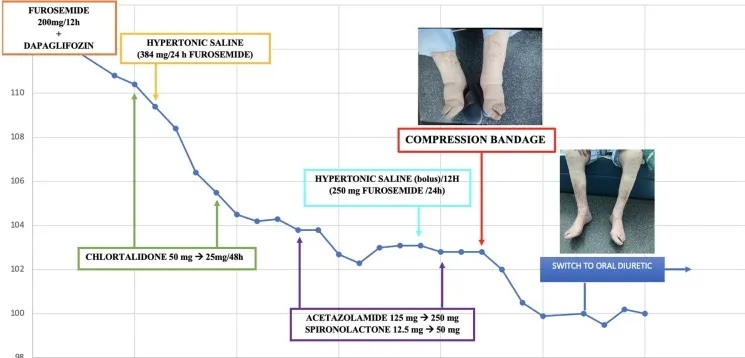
Timeline evolution of patient weight depending on the treatment administered. This timeline shows the different diuretics used during the patient's admission and their influence on weight loss. On day 20, the edema in the lower limbs was still evident; therefore, venous leg compression therapy was started for 72 h. When the bandages were removed, euvolemia was achieved, which allowed the change to oral diuretics and the patient's discharge.
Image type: chart (chart)